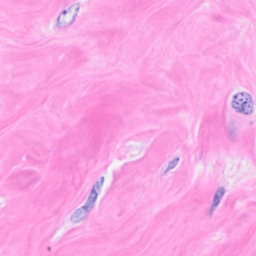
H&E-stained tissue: Breast